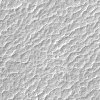
Atmospheric dust classification: not_dusty